Aerial crown-view tile of a tropical tree (Barro Colorado Island, Panama), acquired 20250217:
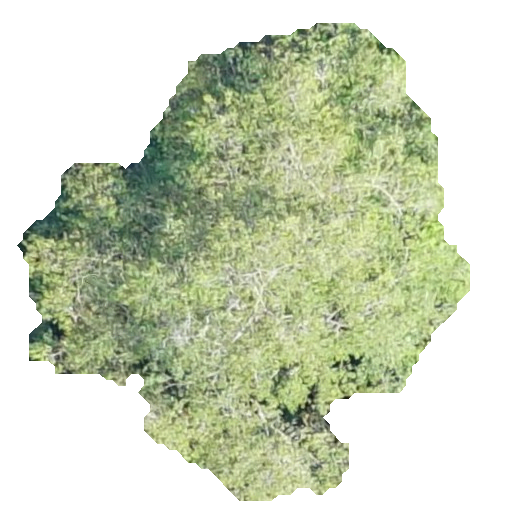
Species: Chrysophyllum cainito
GBIF accepted scientific name: Chrysophyllum cainito
Crown area: 201.037 m²